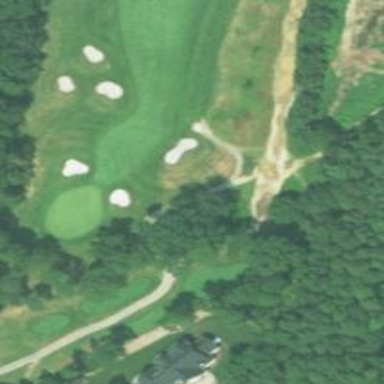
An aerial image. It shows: Service road designated as golf cart path.